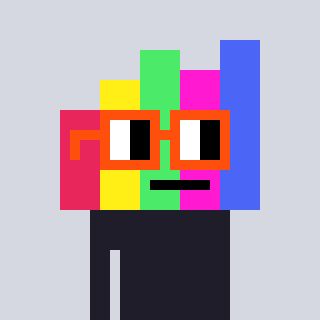
a pixel art character with square orange glasses, a bar chart-shaped head and a grayscale-colored body on a cool background